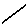
Label: line